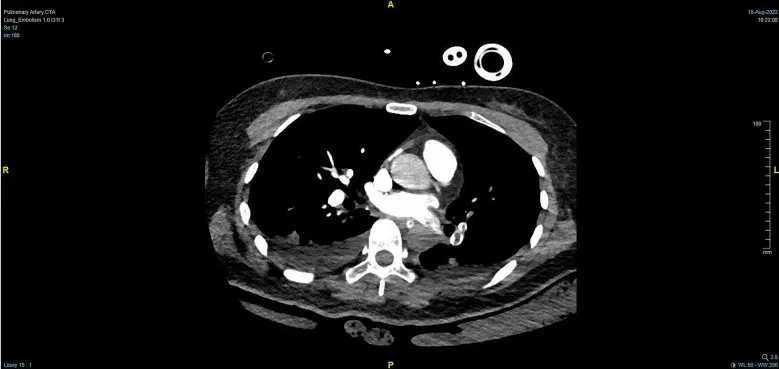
PTCA on Day 2 after operation indicating strip-shaped filling defects in multiple branch arteries of the upper, middle, and lower lobes of the right lung and the lower lobe and lingular segment of upper lobe of the left lung, and multiple pulmonary artery embolisms in both lungs.
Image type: radiology (ct)